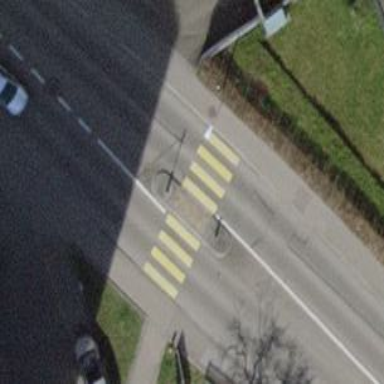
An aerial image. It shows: Marked footway crossing with traffic-calming table.